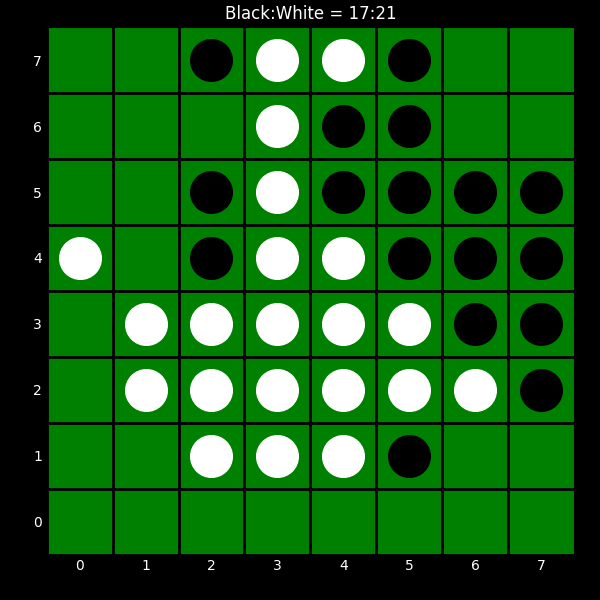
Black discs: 17
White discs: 21